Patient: sex M, age 60
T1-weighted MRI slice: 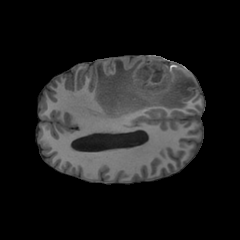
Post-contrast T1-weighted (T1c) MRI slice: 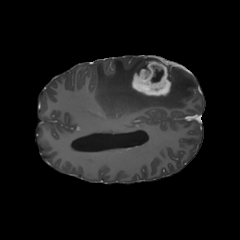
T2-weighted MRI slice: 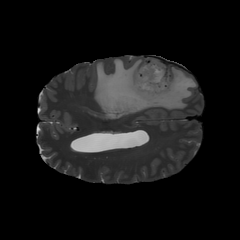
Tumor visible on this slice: yes
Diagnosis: Glioblastoma, IDH-wildtype
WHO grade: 4